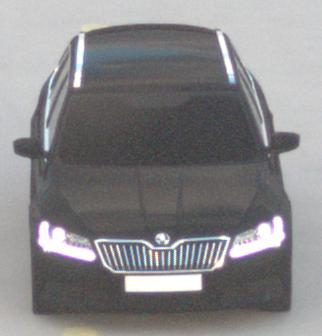
Make: Skoda
Model: Superb Combi 1.4 TSI
Detailed model: Superb (III) Combi
Model produced from: 2015/09
Model produced until: 2018/06
Doors: 5
Color: black
Road condition: dry road
Daytime: sunrise or sunset
Contrast: low contrast